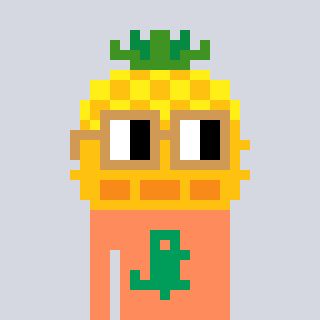
a pixel art character with square brown glasses, a pineapple-shaped head and a peachy-colored body on a cool background